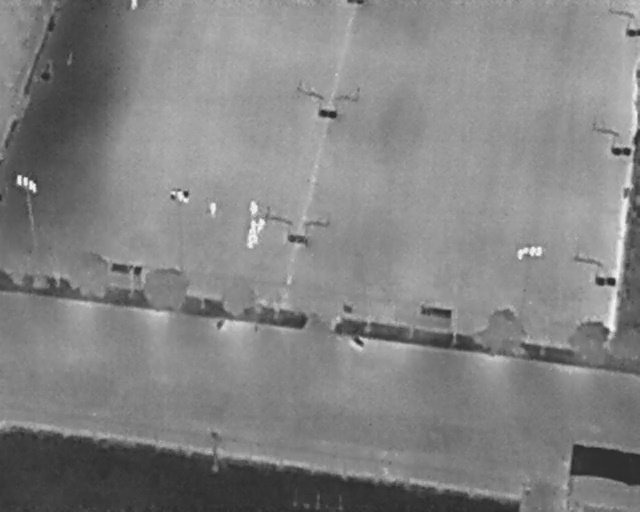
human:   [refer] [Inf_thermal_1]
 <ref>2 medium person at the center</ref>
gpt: <box>[[38, 39, 40, 41, 2], [39, 43, 42, 45, 2]]</box>

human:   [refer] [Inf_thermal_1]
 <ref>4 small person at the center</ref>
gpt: <box>[[31, 40, 34, 41, 2], [38, 43, 40, 44, 2], [38, 45, 41, 46, 2], [37, 45, 40, 47, 2]]</box>

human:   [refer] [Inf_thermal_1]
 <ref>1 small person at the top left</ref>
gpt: <box>[[19, 0, 21, 1, 2]]</box>